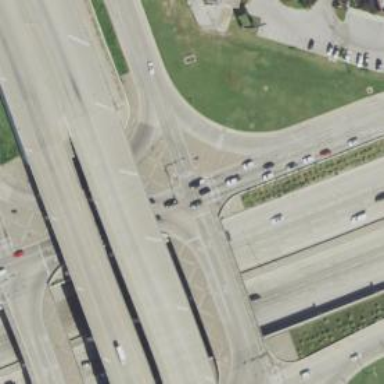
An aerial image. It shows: Secondary road with frontage road and bridge.